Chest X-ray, PA view. Patient: 45 years old, sex F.
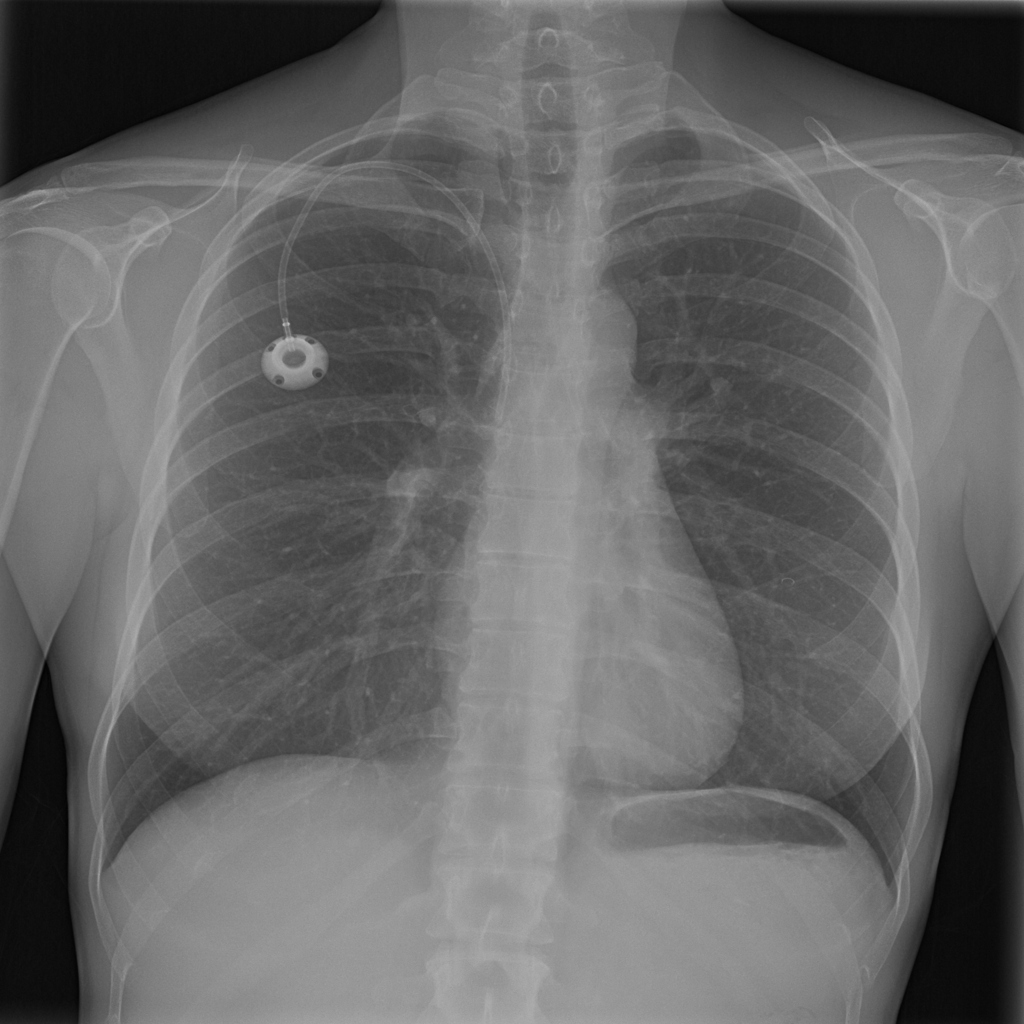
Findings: No Finding